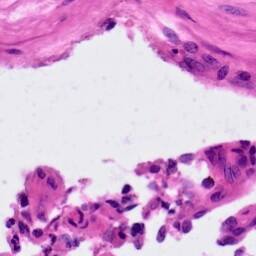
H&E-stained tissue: Ovarian